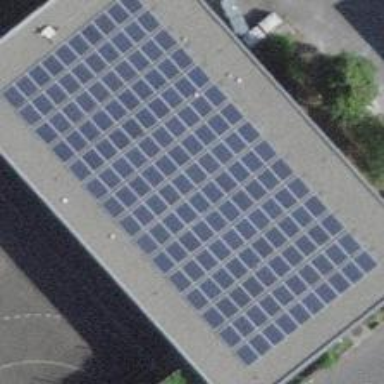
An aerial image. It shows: Solar power generator.